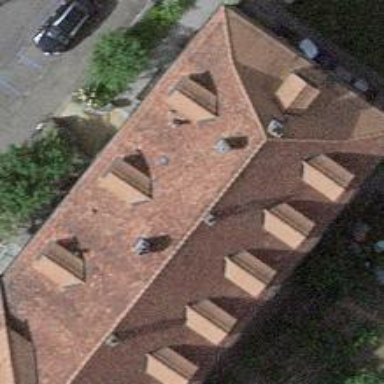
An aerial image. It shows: Hipped roof on apartment building.